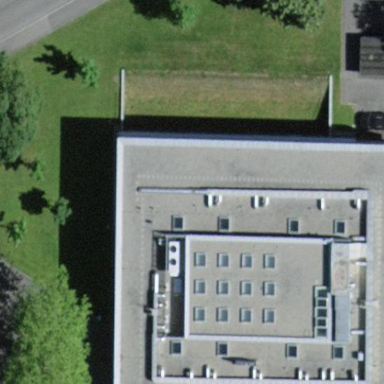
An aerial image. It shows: School building.